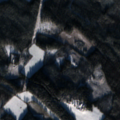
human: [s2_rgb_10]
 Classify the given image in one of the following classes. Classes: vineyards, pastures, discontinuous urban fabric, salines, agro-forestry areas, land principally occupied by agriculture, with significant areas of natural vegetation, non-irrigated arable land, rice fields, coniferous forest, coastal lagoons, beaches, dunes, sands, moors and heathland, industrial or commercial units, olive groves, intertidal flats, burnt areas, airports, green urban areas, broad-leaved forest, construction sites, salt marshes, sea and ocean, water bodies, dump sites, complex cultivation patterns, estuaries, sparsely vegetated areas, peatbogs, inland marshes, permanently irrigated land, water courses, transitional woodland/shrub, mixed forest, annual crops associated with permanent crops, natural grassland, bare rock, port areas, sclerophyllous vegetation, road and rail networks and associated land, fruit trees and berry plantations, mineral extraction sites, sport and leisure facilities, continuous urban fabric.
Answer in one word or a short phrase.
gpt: coniferous forest, mixed forest